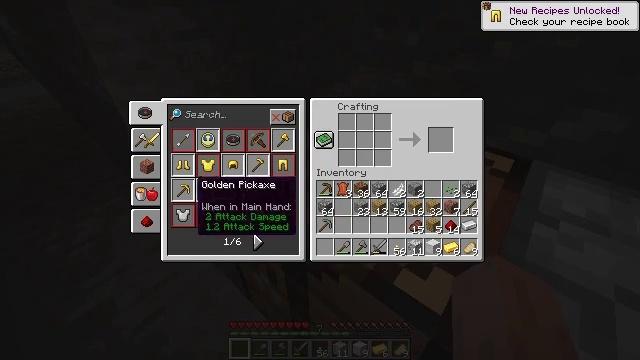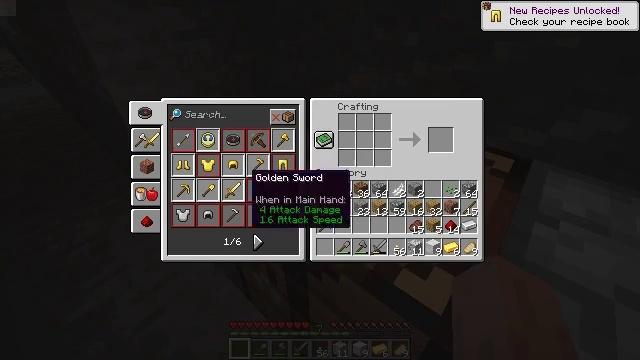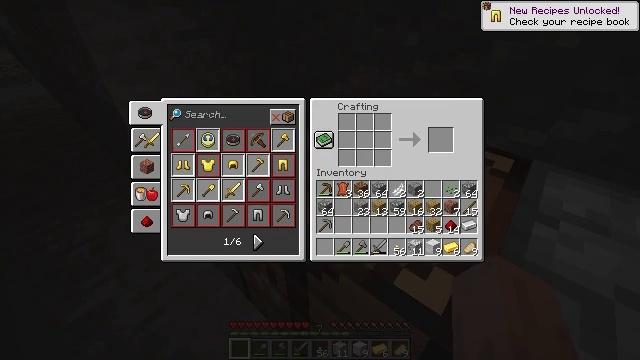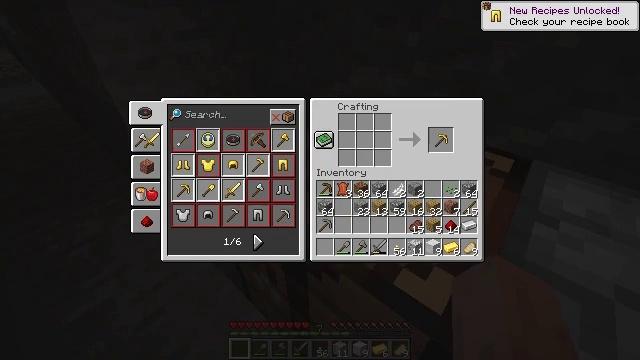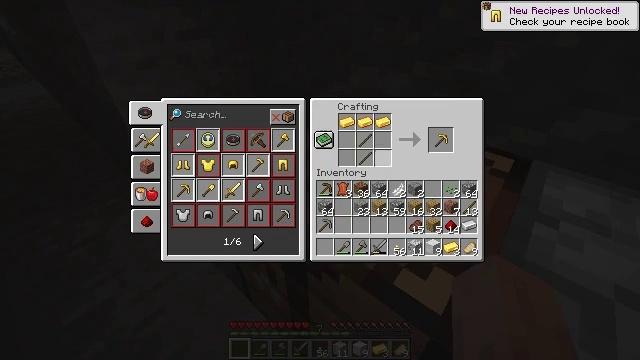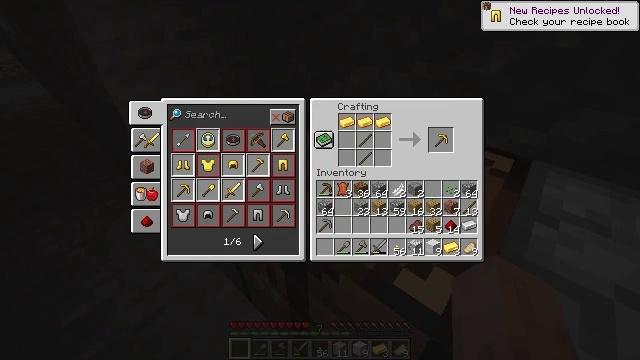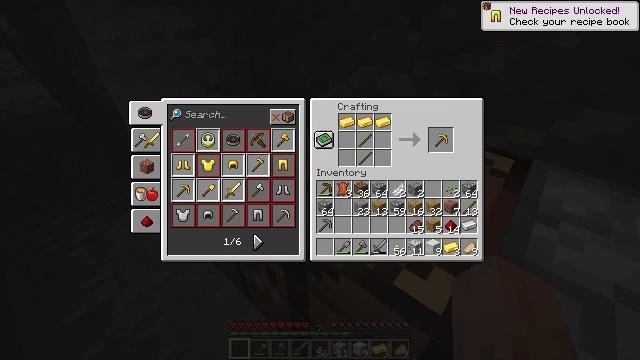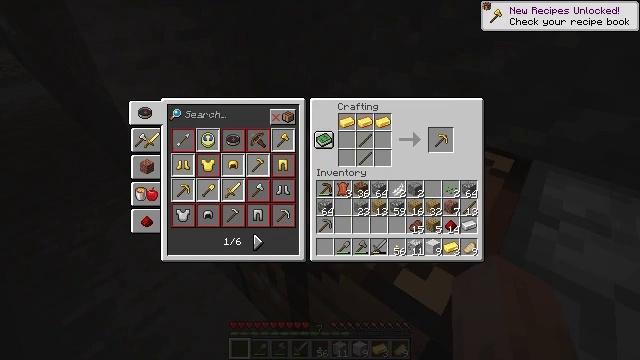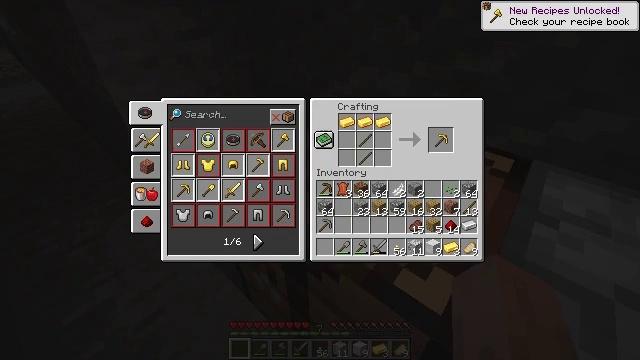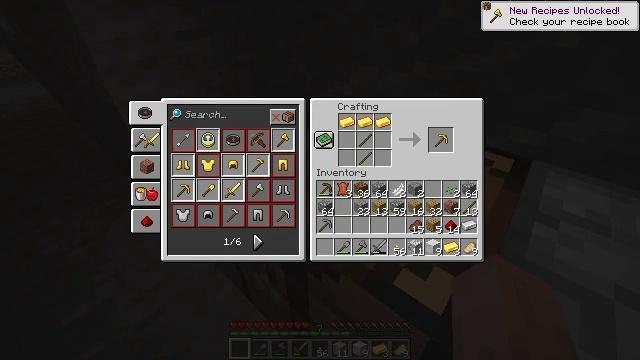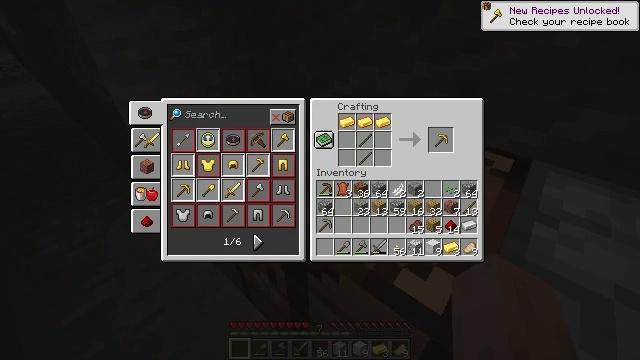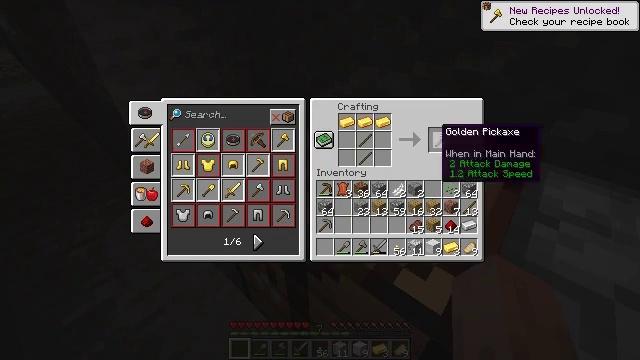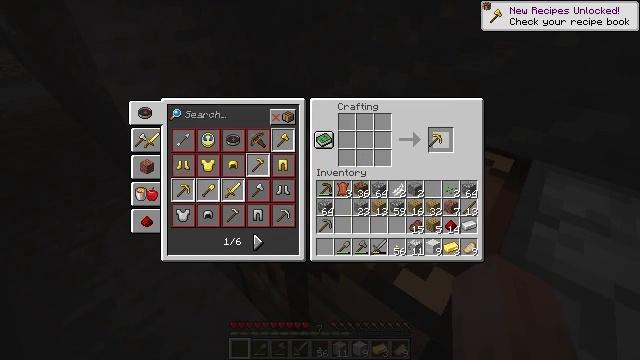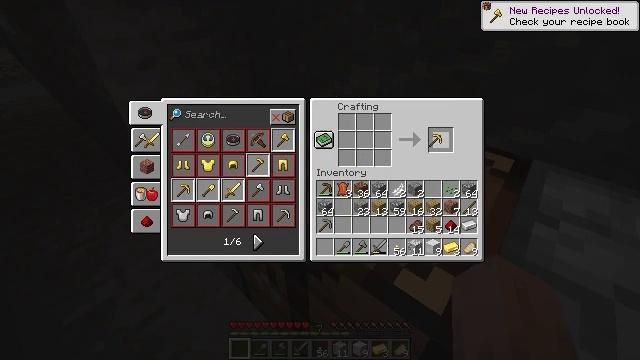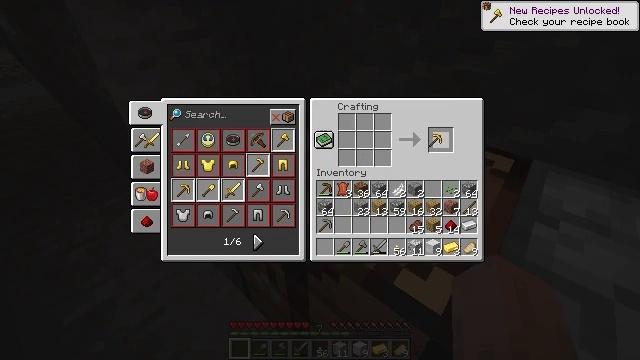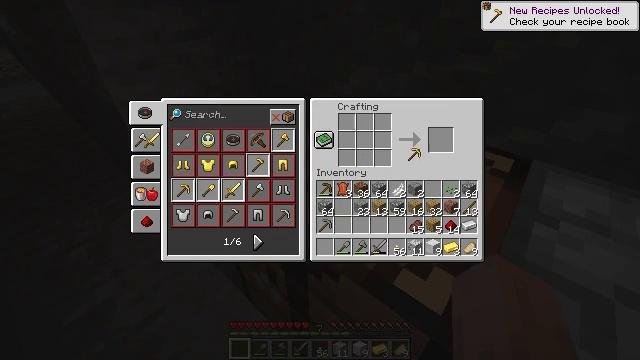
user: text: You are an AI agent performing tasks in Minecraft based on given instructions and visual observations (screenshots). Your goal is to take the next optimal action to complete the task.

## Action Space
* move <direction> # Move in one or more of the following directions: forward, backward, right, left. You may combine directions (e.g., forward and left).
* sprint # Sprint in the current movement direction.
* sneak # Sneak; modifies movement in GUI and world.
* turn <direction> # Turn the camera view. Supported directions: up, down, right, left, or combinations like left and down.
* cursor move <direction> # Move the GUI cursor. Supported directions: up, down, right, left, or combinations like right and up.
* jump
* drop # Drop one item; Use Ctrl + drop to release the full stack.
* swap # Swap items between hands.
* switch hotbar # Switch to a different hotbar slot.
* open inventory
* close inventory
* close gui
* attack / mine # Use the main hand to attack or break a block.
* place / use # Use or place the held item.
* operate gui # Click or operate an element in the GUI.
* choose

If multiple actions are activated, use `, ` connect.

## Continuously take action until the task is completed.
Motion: motion action
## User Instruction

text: Combine sticks and gold ingots to craft a golden pickaxe.
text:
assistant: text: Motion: cursor move right and up
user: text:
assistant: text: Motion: cursor move right and up
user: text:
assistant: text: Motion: cursor move right and up
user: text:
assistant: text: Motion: cursor move right and up
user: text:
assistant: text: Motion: cursor move right
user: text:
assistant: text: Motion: no_op
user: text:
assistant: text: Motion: no_op
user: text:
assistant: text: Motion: no_op
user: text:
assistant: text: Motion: no_op
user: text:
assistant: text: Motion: no_op
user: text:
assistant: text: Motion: no_op
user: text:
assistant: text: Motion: operate gui
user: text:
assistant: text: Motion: operate gui
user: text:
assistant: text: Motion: operate gui
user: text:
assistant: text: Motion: cursor move left and down
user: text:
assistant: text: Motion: cursor move left and down
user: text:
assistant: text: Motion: cursor move left and down
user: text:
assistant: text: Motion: cursor move down
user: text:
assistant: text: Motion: cursor move left and down
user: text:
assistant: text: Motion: cursor move left and down
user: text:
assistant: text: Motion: no_op
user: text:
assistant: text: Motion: no_op
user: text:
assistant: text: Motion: no_op
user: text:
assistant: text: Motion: no_op
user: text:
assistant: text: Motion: operate gui
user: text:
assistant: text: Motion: operate gui
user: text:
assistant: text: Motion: operate gui
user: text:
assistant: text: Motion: operate gui
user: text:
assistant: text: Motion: no_op
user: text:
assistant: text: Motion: no_op